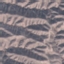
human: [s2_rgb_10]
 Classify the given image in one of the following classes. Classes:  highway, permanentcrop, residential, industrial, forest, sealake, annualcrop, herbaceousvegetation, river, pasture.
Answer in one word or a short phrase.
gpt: HerbaceousVegetation